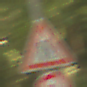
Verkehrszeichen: EinseitigVerengteFahrbahnRechts
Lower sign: UeberholverbotKraftfahrzeuge
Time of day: Midday
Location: Outdoor (Nature)
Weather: PartlyCloudy
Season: NotSpecified
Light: Natural